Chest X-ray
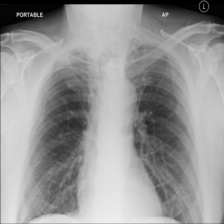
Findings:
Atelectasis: negative
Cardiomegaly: negative
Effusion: negative
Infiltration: negative
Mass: negative
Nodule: negative
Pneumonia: negative
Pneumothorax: negative
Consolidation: negative
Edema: negative
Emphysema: negative
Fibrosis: positive
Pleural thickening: negative
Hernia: negative